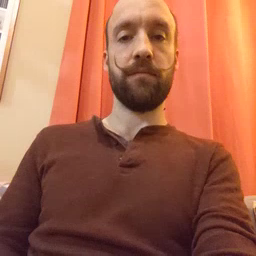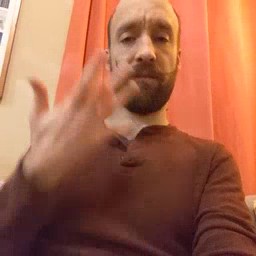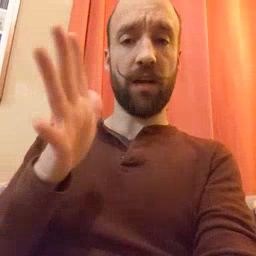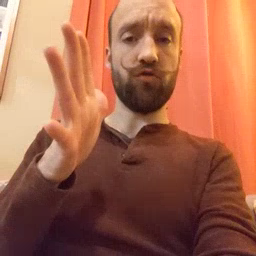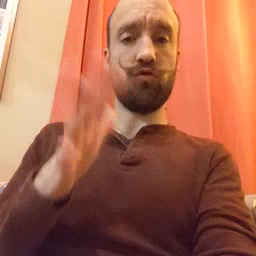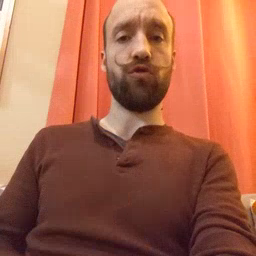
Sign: finish